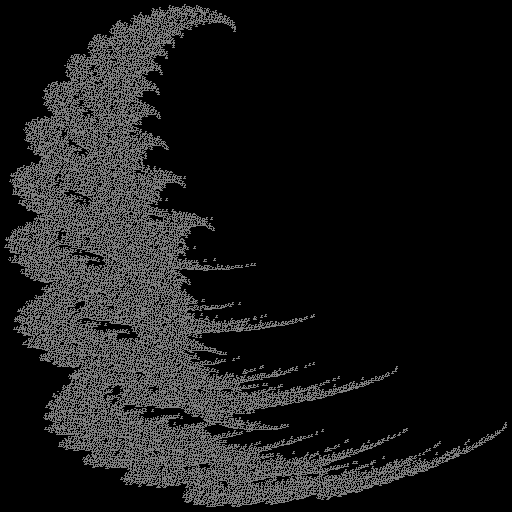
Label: snowdrift